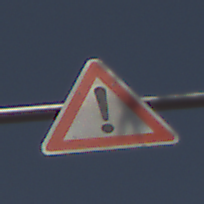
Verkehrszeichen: Gefahrenstelle
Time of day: MorningAfternoon
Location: Outdoor (Nature)
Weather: PartlyCloudy
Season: NotSpecified
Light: Natural